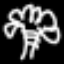
Label: palm tree